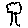
Label: tree